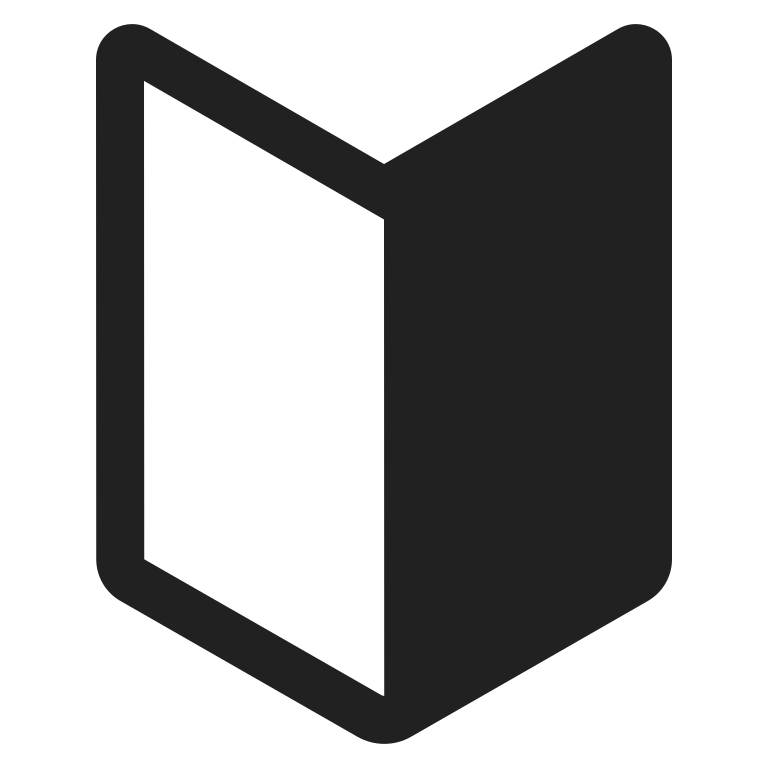
japanese symbol for beginner high contrast